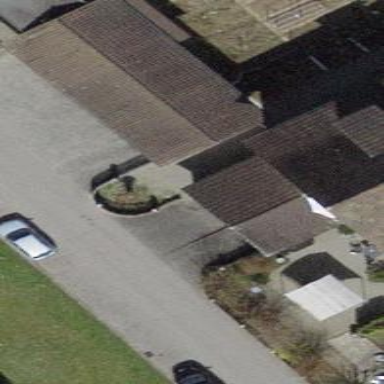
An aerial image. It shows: View of roof of building.